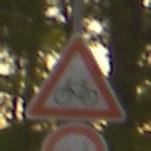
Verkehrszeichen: RadverkehrRechts
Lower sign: VerbotUeberholenEinspurigeFahrzeuge
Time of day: SunriseSunset
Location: Outdoor (RoadRail)
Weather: Clear
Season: NotSpecified
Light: Natural